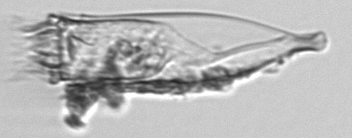
Label: Favella